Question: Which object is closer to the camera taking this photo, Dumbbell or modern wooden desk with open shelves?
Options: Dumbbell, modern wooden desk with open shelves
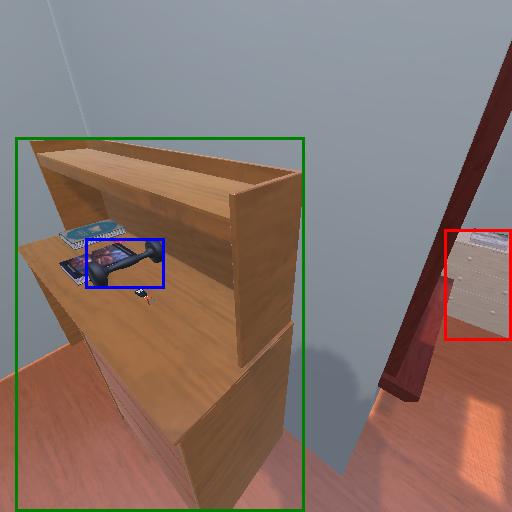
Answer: Dumbbell